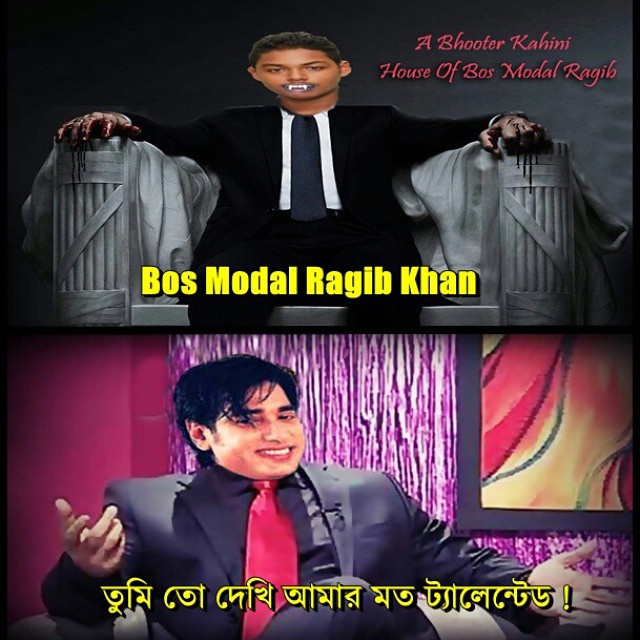
Caption: Bos Modal Ragib Khan  তুুমি তো দেখি আমার মত ট্যালেন্টেড !
Label: hate